Field crop: tomato
Growth stage: 1
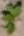
Species: solanum